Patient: sex M, age 33
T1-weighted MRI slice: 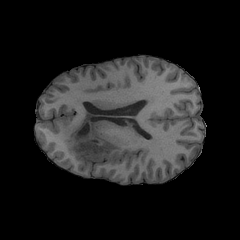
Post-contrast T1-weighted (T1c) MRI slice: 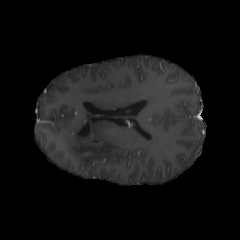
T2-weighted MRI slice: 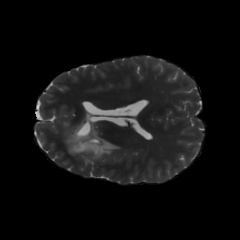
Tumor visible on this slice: yes
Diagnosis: Astrocytoma, IDH-mutant
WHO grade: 4